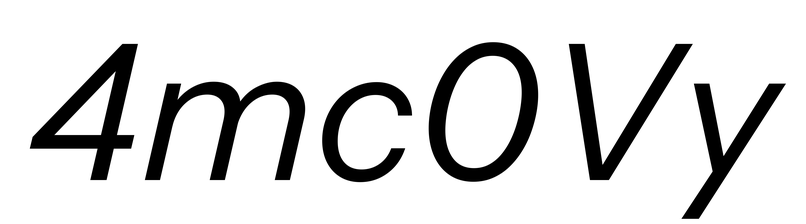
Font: InstrumentSans-Italic_Italic